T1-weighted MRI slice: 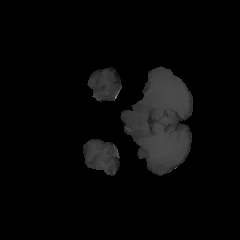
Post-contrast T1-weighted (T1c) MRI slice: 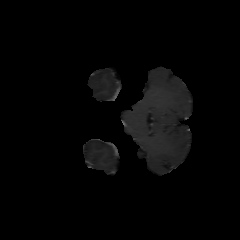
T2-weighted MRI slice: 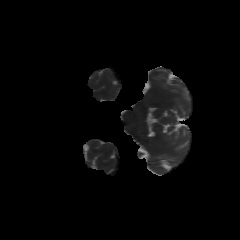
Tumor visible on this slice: no